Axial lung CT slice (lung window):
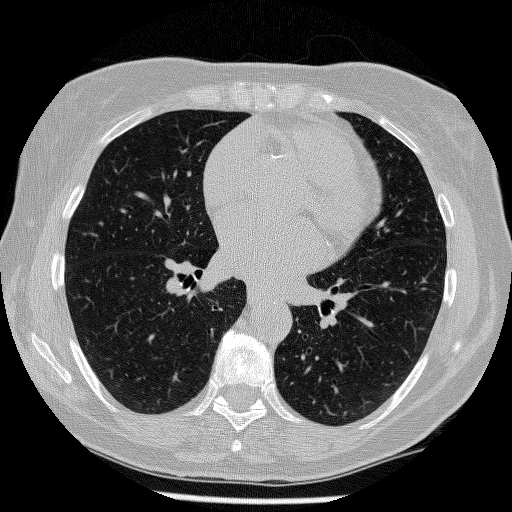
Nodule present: yes
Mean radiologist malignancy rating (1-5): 3.333